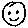
Label: smiley face